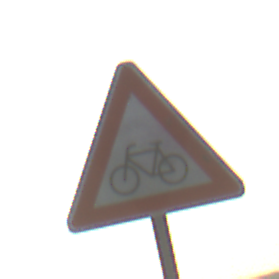
Verkehrszeichen: RadverkehrRechts
Umgebung: Outdoor, Nature
Tageszeit: SunriseSunset
Wetter: PartlyCloudy
Licht: Natural
Jahreszeit: NotSpecified
Kontrast: HighContrast